Interaction volume radius: 5 \u00c5
Interaction volume height: 10 \u00c5
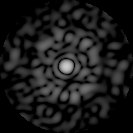
Disorder parameter: 0.8265